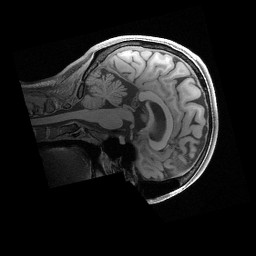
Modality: T1w
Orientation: sagittal
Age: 33
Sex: female
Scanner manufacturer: siemens
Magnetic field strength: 3 T
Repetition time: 2.4 s
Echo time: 0.00241 s